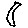
Label: moon